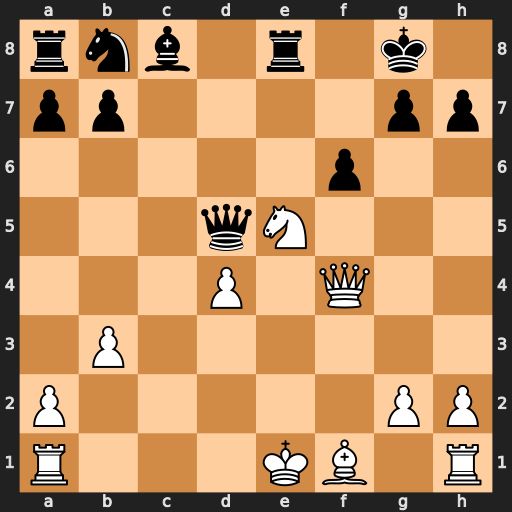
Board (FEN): rnb1r1k1/pp4pp/5p2/3qN3/3P1Q2/1P6/P5PP/R3KB1R
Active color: w
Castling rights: KQ
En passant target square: -
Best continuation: Bc4 Qxc4 bxc4